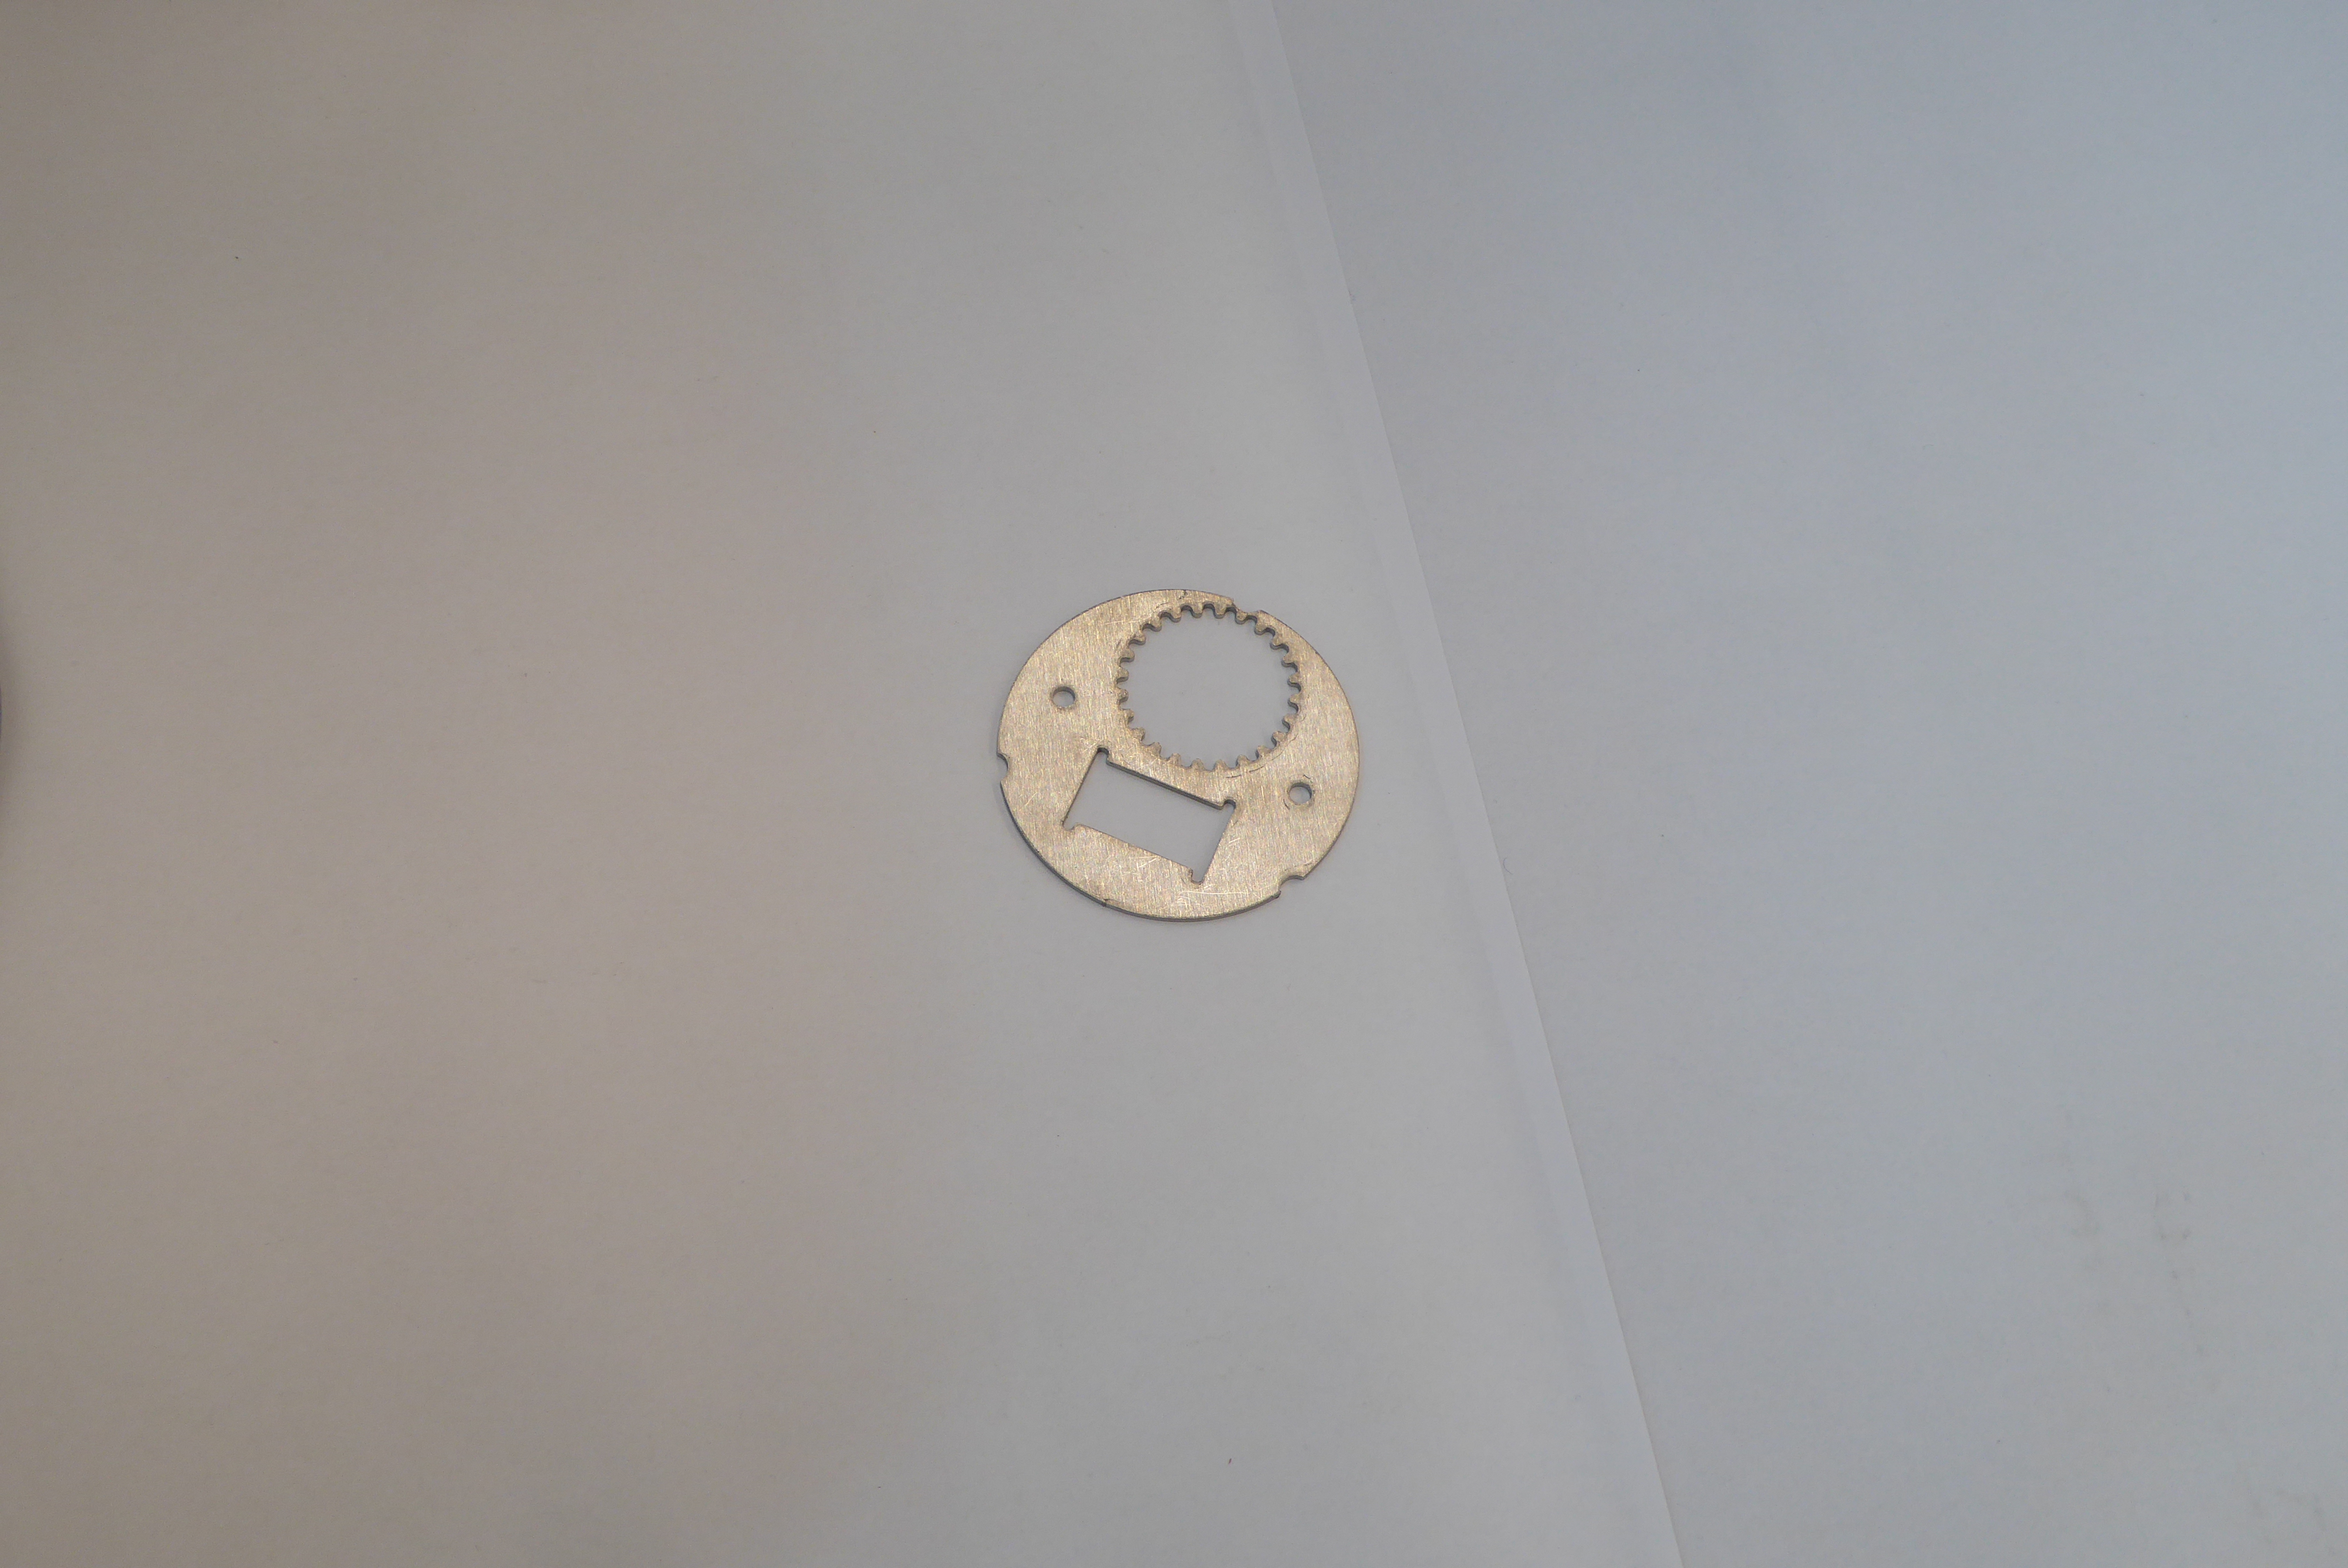
Label: Bottle Opener - Inlay